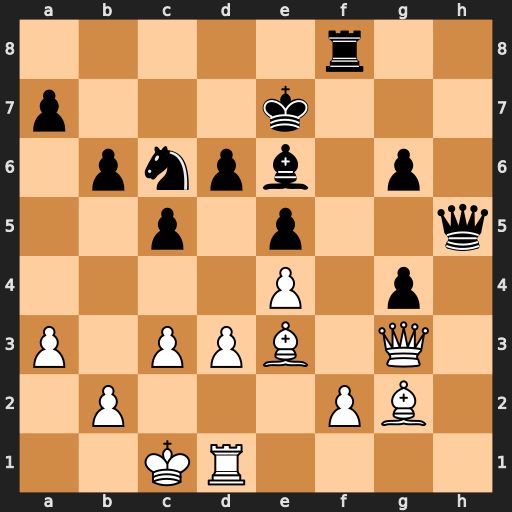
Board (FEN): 5r2/p3k3/1pnpb1p1/2p1p2q/4P1p1/P1PPB1Q1/1P3PB1/2KR4
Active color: w
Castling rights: -
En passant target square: -
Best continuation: Rh1 Qxh1+ Bxh1